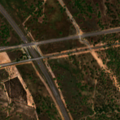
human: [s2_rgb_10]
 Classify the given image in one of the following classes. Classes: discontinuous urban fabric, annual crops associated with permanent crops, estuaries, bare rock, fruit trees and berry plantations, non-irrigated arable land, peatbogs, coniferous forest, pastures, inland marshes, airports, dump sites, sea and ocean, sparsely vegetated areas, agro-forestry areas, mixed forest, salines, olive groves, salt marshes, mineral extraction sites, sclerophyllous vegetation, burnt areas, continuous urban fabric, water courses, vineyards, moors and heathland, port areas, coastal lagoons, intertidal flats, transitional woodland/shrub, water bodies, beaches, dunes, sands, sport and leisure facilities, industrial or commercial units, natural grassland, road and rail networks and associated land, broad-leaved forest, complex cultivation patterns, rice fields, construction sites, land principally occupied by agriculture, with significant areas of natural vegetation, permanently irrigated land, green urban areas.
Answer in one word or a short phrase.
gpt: continuous urban fabric